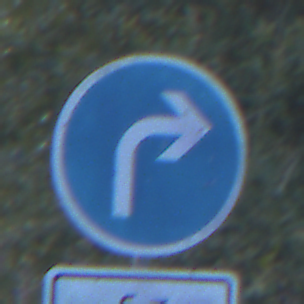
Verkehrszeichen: VorgeschriebeneFahrtrichtungRechts
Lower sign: EinspurigeFahrzeugeFrei1
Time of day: SunriseSunset
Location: Outdoor (RoadRail)
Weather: Clear
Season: NotSpecified
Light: Natural